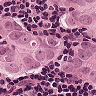
Metastatic tissue present: yes